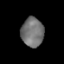
Tissue: lung
Cell type: T cells
Senescence score: 0.1787
Nuclear area (px): 641
Mean DAPI intensity: 114.51